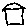
Label: house